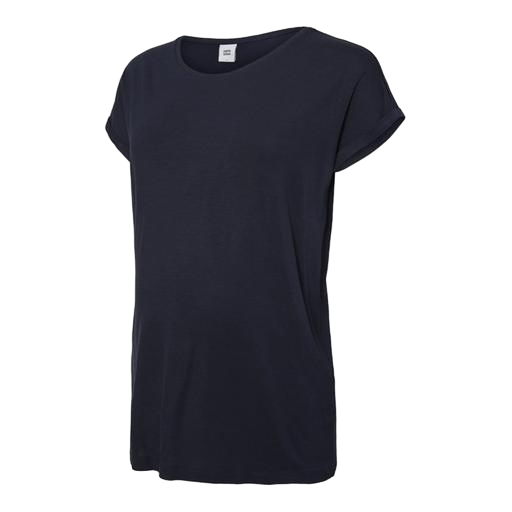
maternity/nursing tee, cap-sleeved tee, longline t-shirt, white background